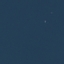
Label: SeaLake